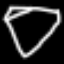
Label: diamond